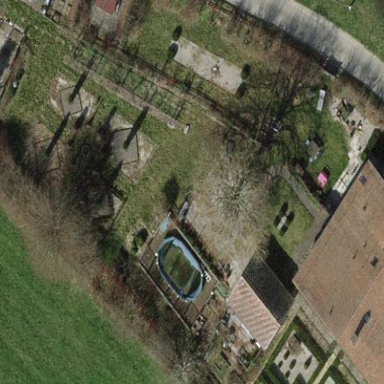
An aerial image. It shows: Farmyard area.